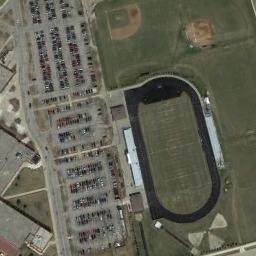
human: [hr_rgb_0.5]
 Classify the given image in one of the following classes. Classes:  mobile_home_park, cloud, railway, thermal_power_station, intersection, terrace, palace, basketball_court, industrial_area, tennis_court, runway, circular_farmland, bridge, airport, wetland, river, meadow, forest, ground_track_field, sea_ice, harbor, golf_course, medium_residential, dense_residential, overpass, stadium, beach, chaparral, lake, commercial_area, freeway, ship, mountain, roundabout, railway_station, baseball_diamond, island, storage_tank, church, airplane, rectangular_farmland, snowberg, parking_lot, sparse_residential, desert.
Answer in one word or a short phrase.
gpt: ground_track_field